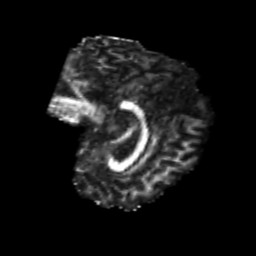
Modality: FA
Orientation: sagittal
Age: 21
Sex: male
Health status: healthy
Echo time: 0.074 s